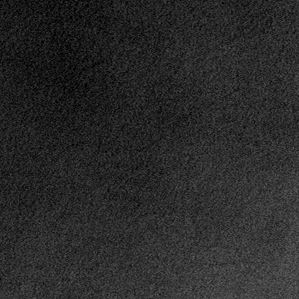
Label: frost